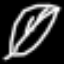
Label: leaf